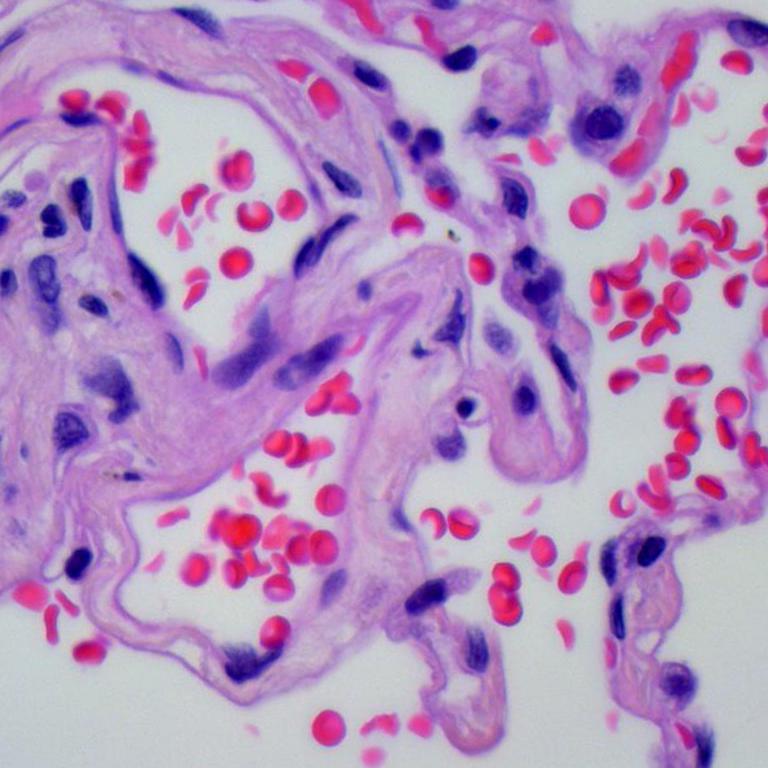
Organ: lung
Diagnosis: benign